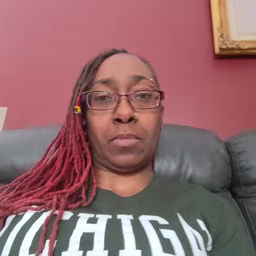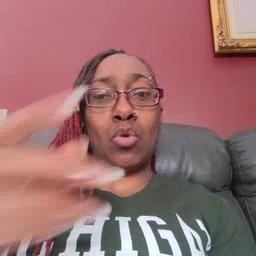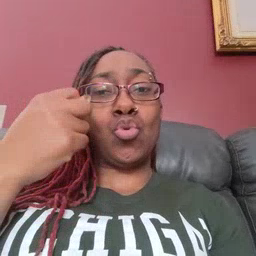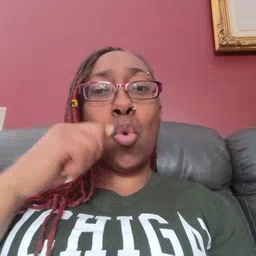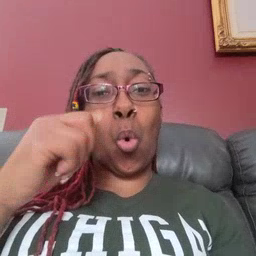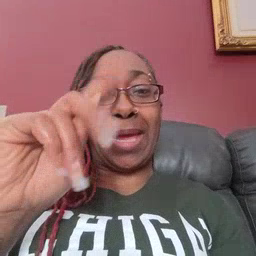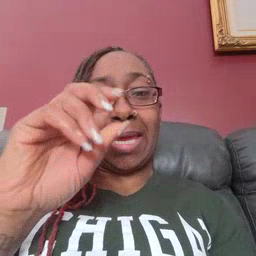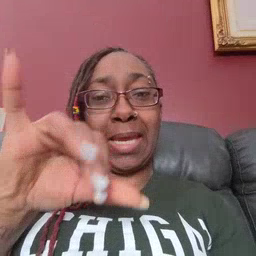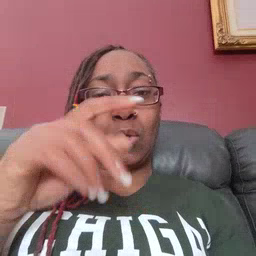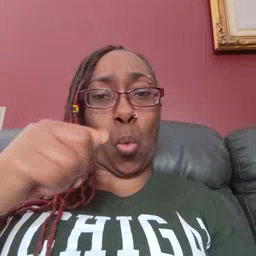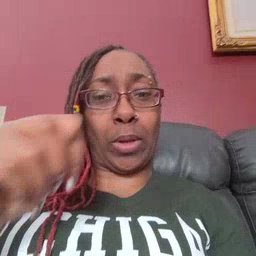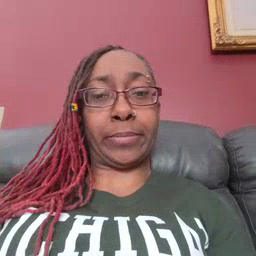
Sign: toy